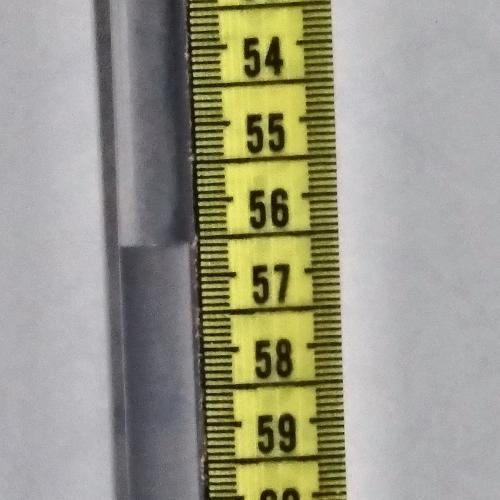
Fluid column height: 56.6 cm